Aerial crown-view tile of a tropical tree (Barro Colorado Island, Panama), acquired 20250512:
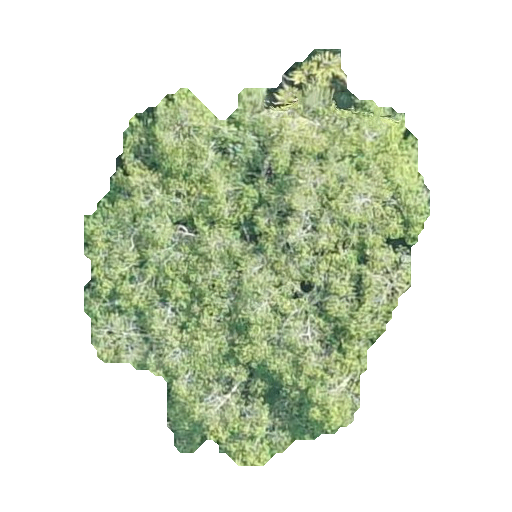
Species: Guatteria lucens
GBIF accepted scientific name: Guatteria lucens
Crown area: 143.282 m²